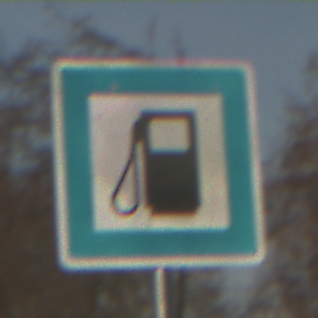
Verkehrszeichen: Tankstelle
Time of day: MorningAfternoon
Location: Outdoor (Suburban)
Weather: PartlyCloudy
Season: NotSpecified
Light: Natural